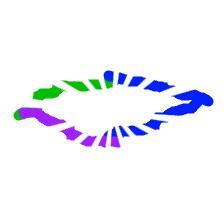
Shape: rhombus